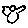
Label: bird